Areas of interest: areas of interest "Guesthouse"
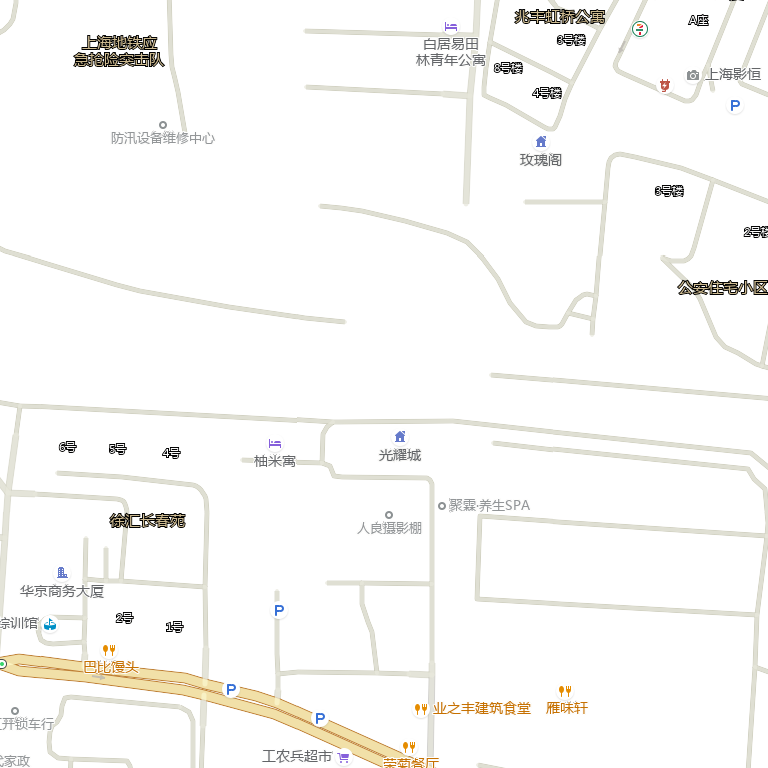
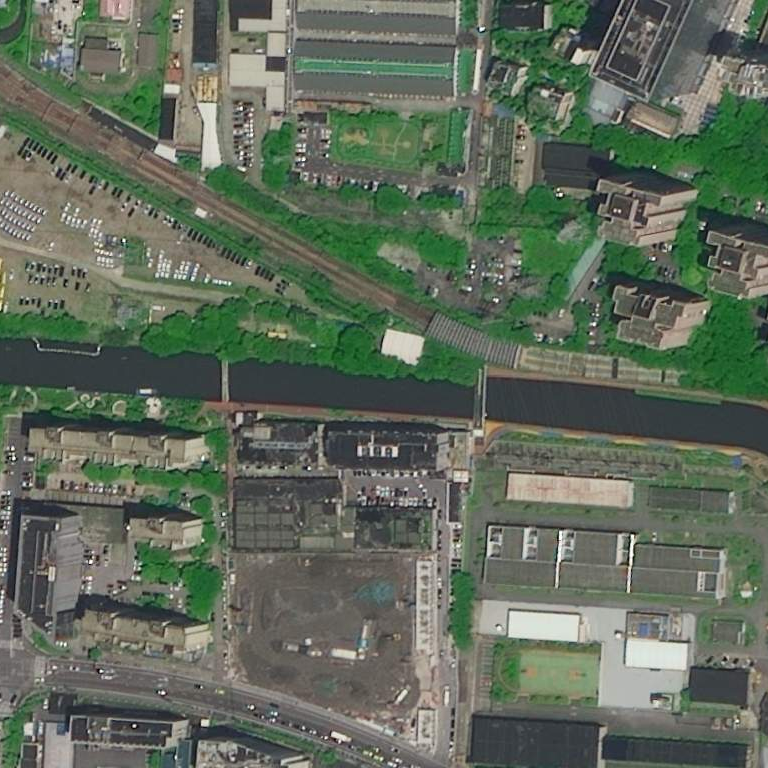